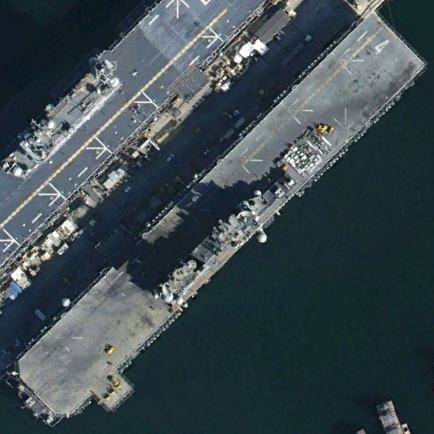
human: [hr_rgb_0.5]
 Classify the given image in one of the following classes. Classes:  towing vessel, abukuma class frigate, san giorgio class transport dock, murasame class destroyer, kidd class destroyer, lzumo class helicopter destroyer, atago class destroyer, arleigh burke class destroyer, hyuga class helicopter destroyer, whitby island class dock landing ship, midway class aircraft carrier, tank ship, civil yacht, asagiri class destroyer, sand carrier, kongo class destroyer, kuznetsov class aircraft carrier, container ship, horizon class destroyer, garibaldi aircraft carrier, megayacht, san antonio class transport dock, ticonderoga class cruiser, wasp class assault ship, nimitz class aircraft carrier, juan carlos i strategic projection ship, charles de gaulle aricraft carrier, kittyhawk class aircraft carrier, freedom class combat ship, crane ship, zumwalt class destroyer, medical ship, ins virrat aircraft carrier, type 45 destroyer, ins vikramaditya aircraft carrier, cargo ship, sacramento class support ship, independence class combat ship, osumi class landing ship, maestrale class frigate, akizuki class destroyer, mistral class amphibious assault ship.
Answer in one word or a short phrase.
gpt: Wasp class assault ship